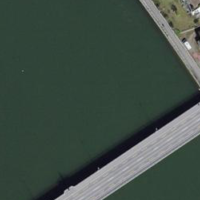
EUNIS habitat code: 15
Species observed at this site:
Corvus corone
Podiceps cristatus
Fulica atra
Alcedo atthis
Anas platyrhynchos
Aythya fuligula
Tadorna tadorna
Turdus merula
Chroicocephalus ridibundus
Columba palumbus
Phalacrocorax carbo
Larus michahellis
Cygnus olor
Ardea alba
Mareca strepera
Milvus milvus
Pica pica
Mercurialis annua